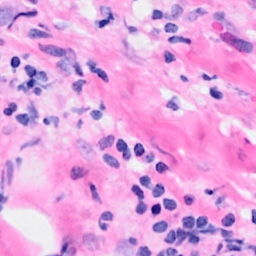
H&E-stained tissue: Breast